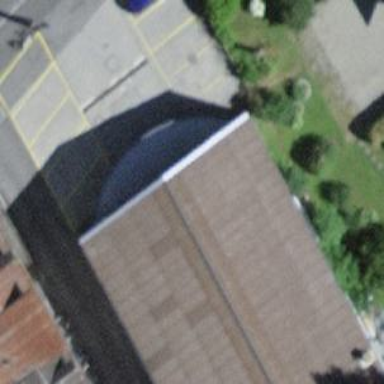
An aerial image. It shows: Commercial building.